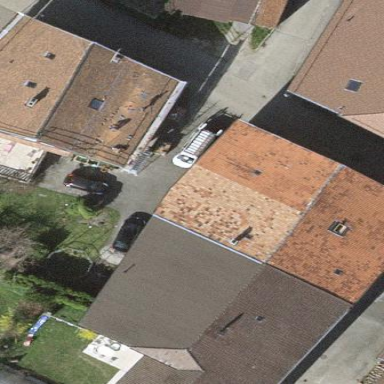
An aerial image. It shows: Simple and straightforward house.